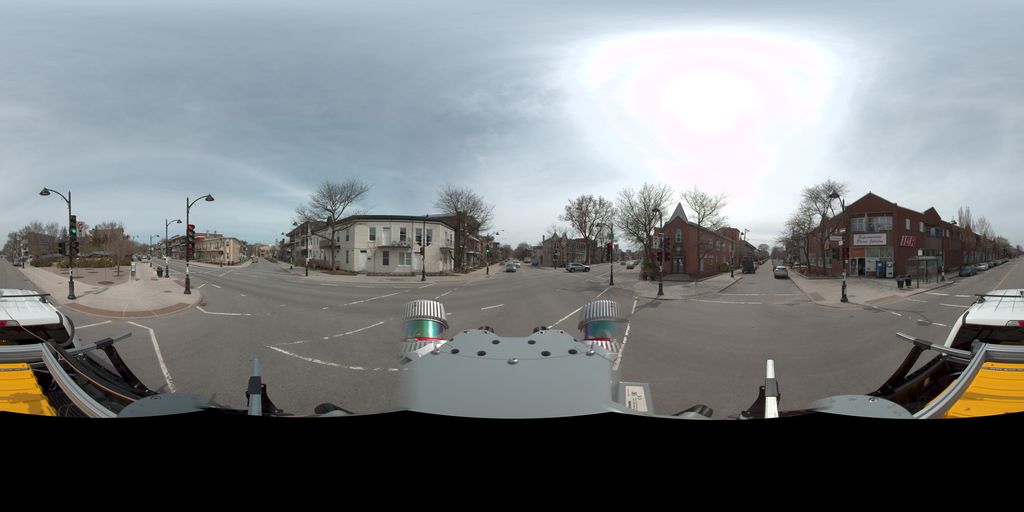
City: quebec_city